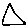
Label: triangle